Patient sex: F
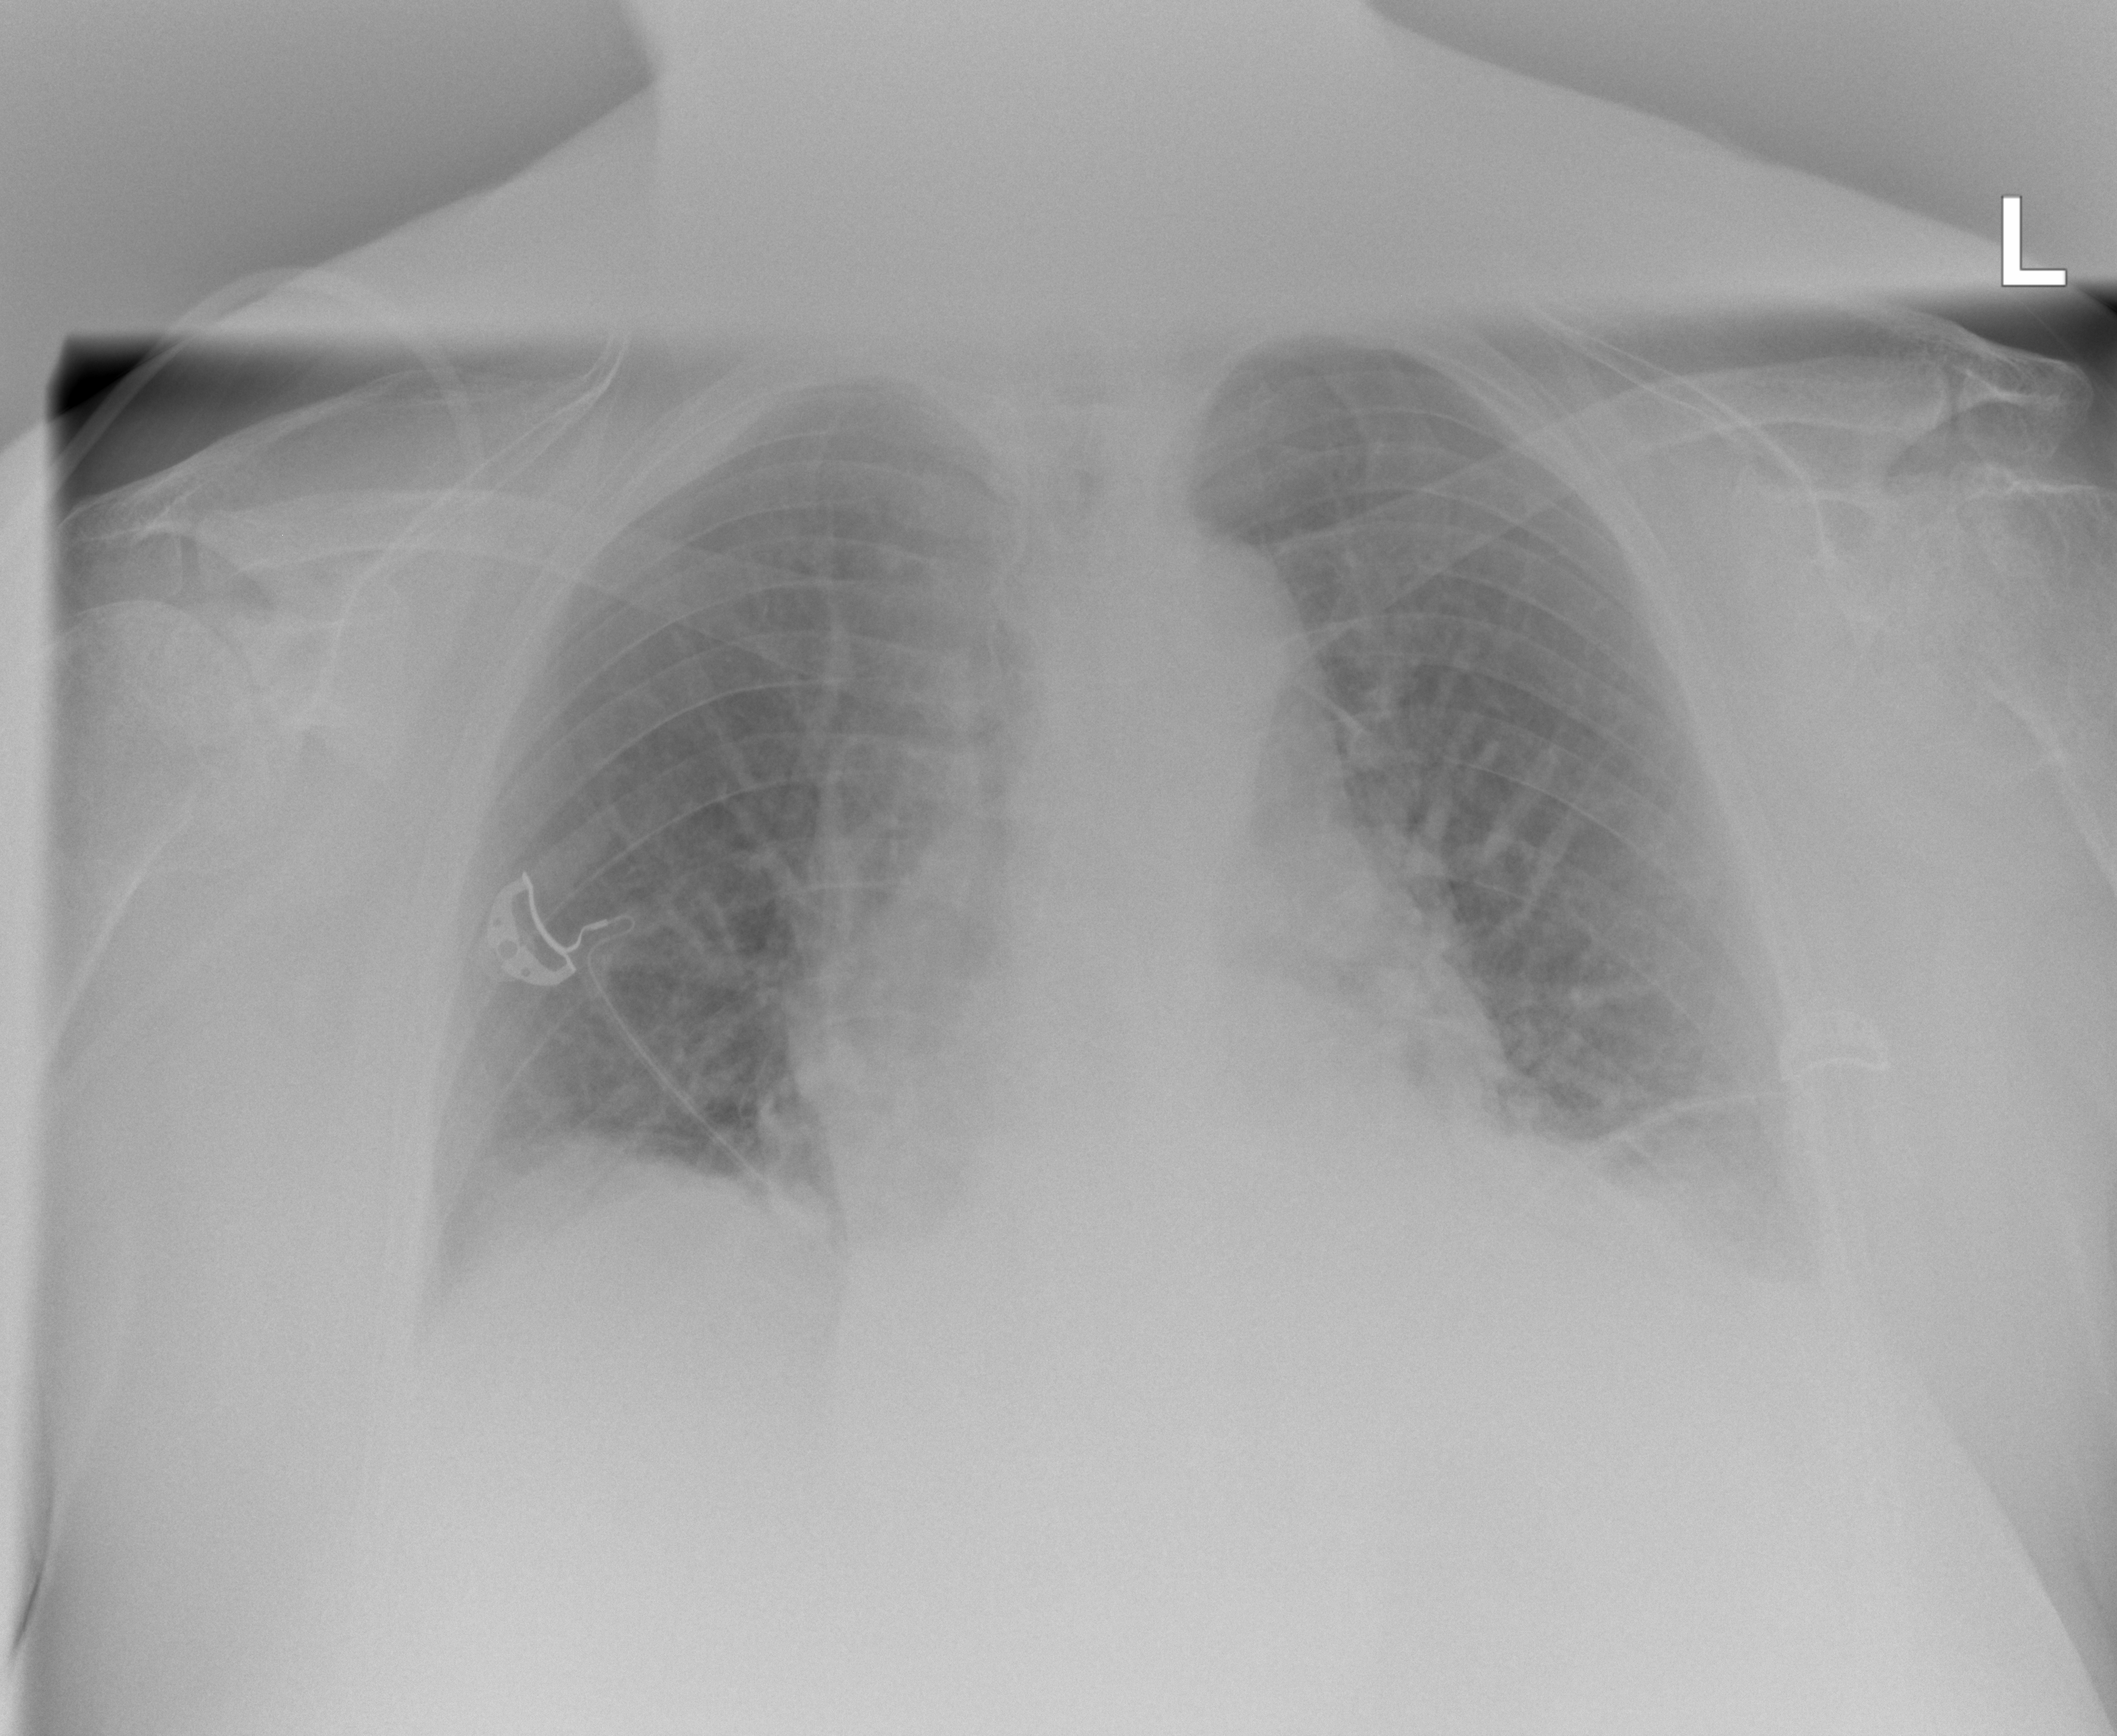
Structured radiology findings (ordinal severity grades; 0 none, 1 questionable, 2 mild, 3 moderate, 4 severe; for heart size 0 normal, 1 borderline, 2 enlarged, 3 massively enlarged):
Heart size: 2
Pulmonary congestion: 2
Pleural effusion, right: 2
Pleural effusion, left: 2
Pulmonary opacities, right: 0
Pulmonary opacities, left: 0
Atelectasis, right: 2
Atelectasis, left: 2